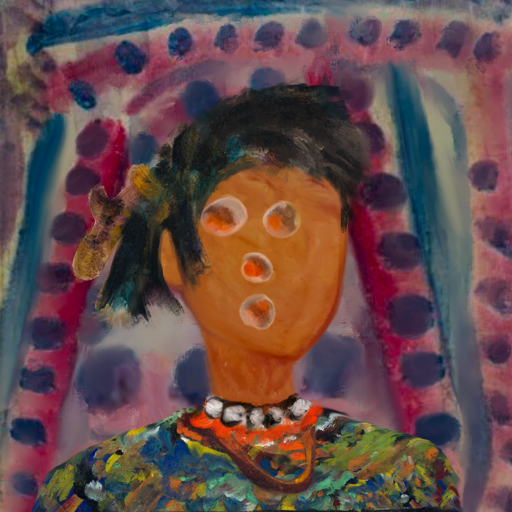
Background: HillGirl, Head And Neck Front: Pious_Lady, Face Front: Rupkatha, Bust: An_Impression, Hair Front: Pipe, Head Accessory: Blank, Second Necklace: Comrade, Necklace: An_Impression, Baby: Blank